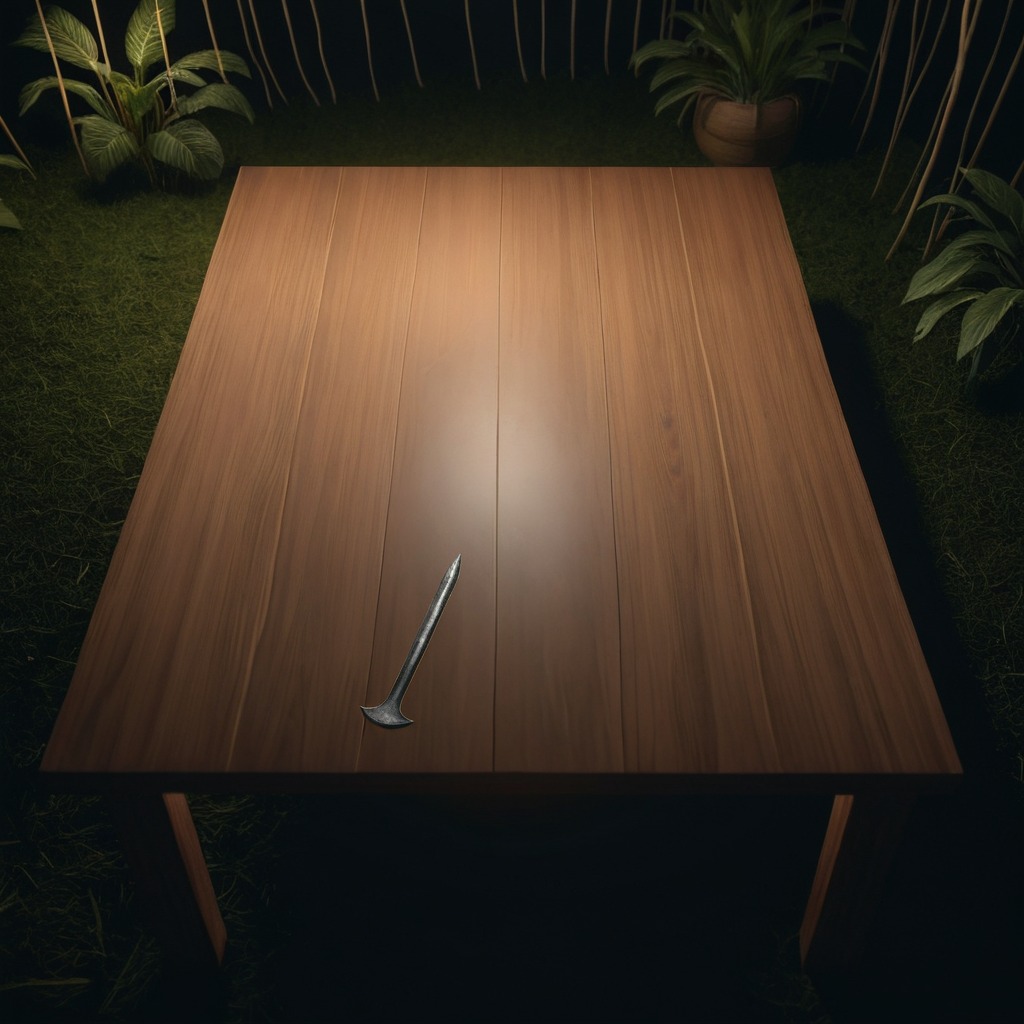
A wooden table with an iron nail lying on it inside a jungle field workshop tent at night.